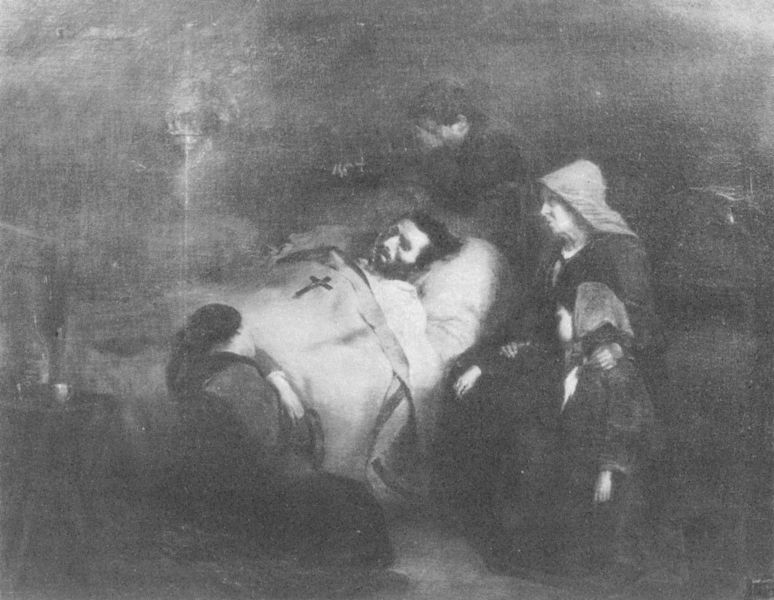
Titel: Le premier pas vers le ciel
Künstler: Eugène Villain
Standort: Niort
Institution: Musée des Beaux-Arts
Schlagwörter: dunkel, gemälde, gott, himmel, kopf, mann, schatten, schlaf, weiß, wolken, frauen, menschen, mädchen, sitzen, brust, frau, grau, hell, kleid, kleider, lampe, laterne, licht, männer, schwarz, tisch, zeichnung, schleier, tuch, haube, malerei, bart, gesichter, augen, gesicht, leiche, mensch, rahmen, schüssel, tod, tot, toter, trauer, hände, gehen, haare, decke, familie, kind, mutter, krone, kinder, engel, papier, liegen, lehnen, querformat, kissen, könig, polster, kopftuch, bett, bettdecke, tasse, laken, warten, unscharf, foto, becher, krank, kreuz, abschied, kohle, weinen, druck, schwarzweiß, knien, bleistift, beten, gebet, liege, trost, verschwommen, jesus, leichnam, sterben, leid, leiden, schmerz, knieen, kopftücher, heiliger, maria, erschöpft, krankenbett, beweinung, totenwache, sterbender, lager, unschärfe, sterbebett, tuck, am sterbebett, kopbedeckung, jess, todesbett